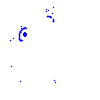
Particle: proton